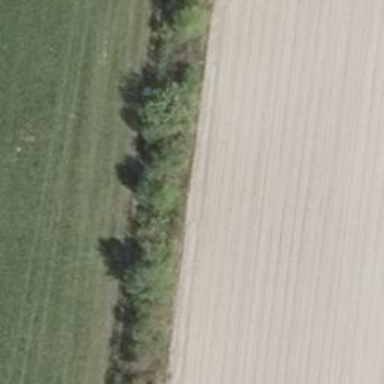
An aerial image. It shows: Row of deciduous broadleaved trees.